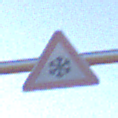
Verkehrszeichen: SchneeOderEisglaette
Umgebung: Outdoor, Nature
Tageszeit: SunriseSunset
Wetter: Clear
Licht: Natural
Jahreszeit: NotSpecified
Kontrast: HighContrast